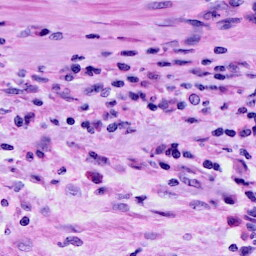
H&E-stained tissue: Cervix